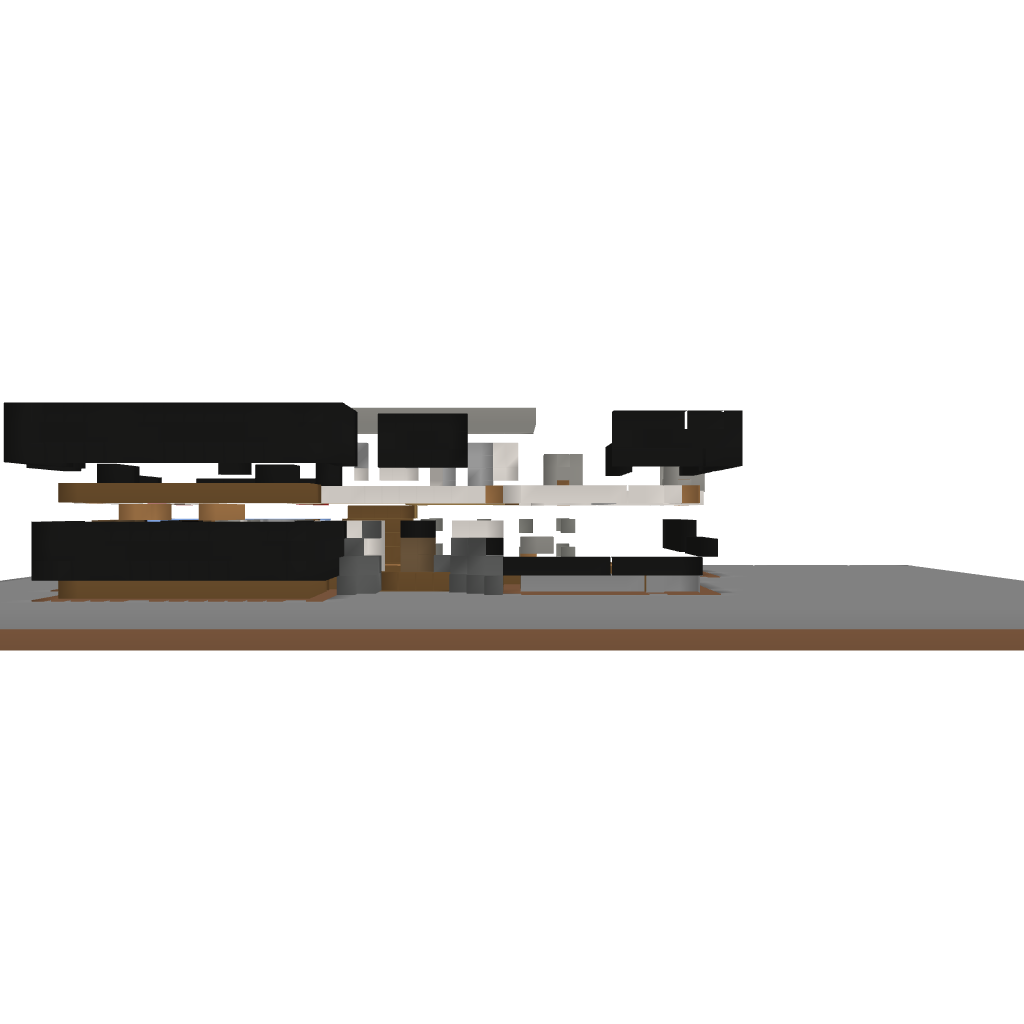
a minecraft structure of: modern house 3